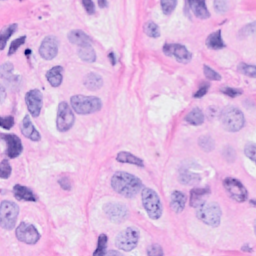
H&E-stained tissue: Breast